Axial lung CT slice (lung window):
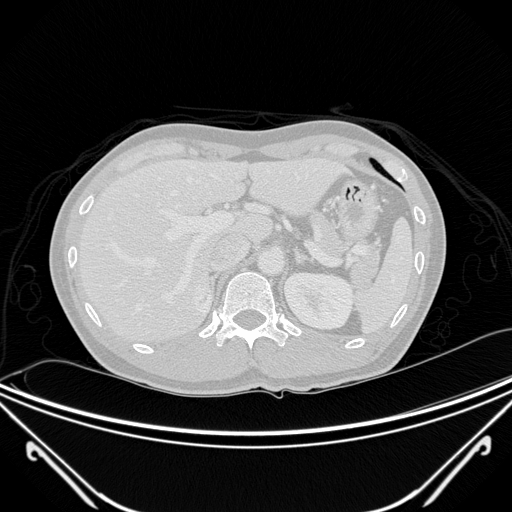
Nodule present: no